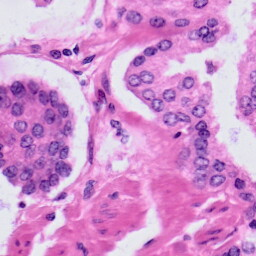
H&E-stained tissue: Prostate